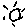
Label: sun